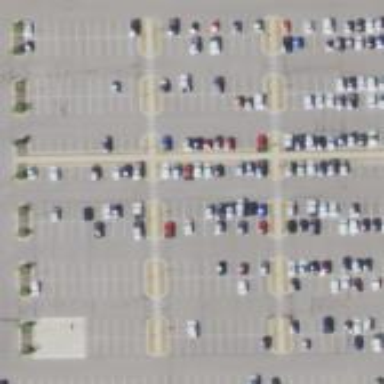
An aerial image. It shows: Parking area with asphalt surface.